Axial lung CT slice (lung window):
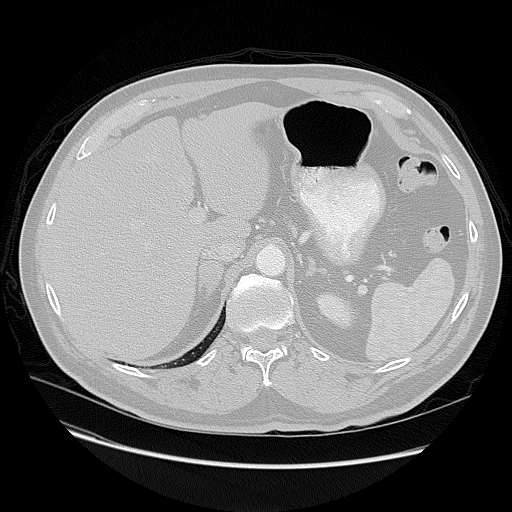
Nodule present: no